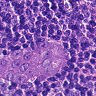
Metastatic tissue present: yes